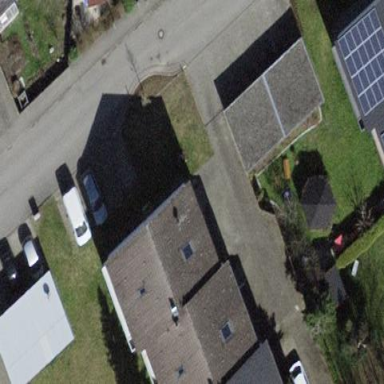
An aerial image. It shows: Gabled roof house.